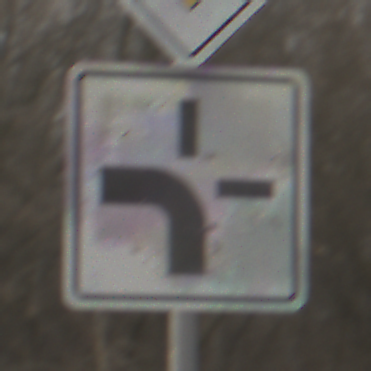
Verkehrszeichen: VerlaufVorfahrtsstrasse1
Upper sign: Vorfahrtsstrasse
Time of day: MorningAfternoon
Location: Outdoor (Nature)
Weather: PartlyCloudy
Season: Winter
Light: Natural